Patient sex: F
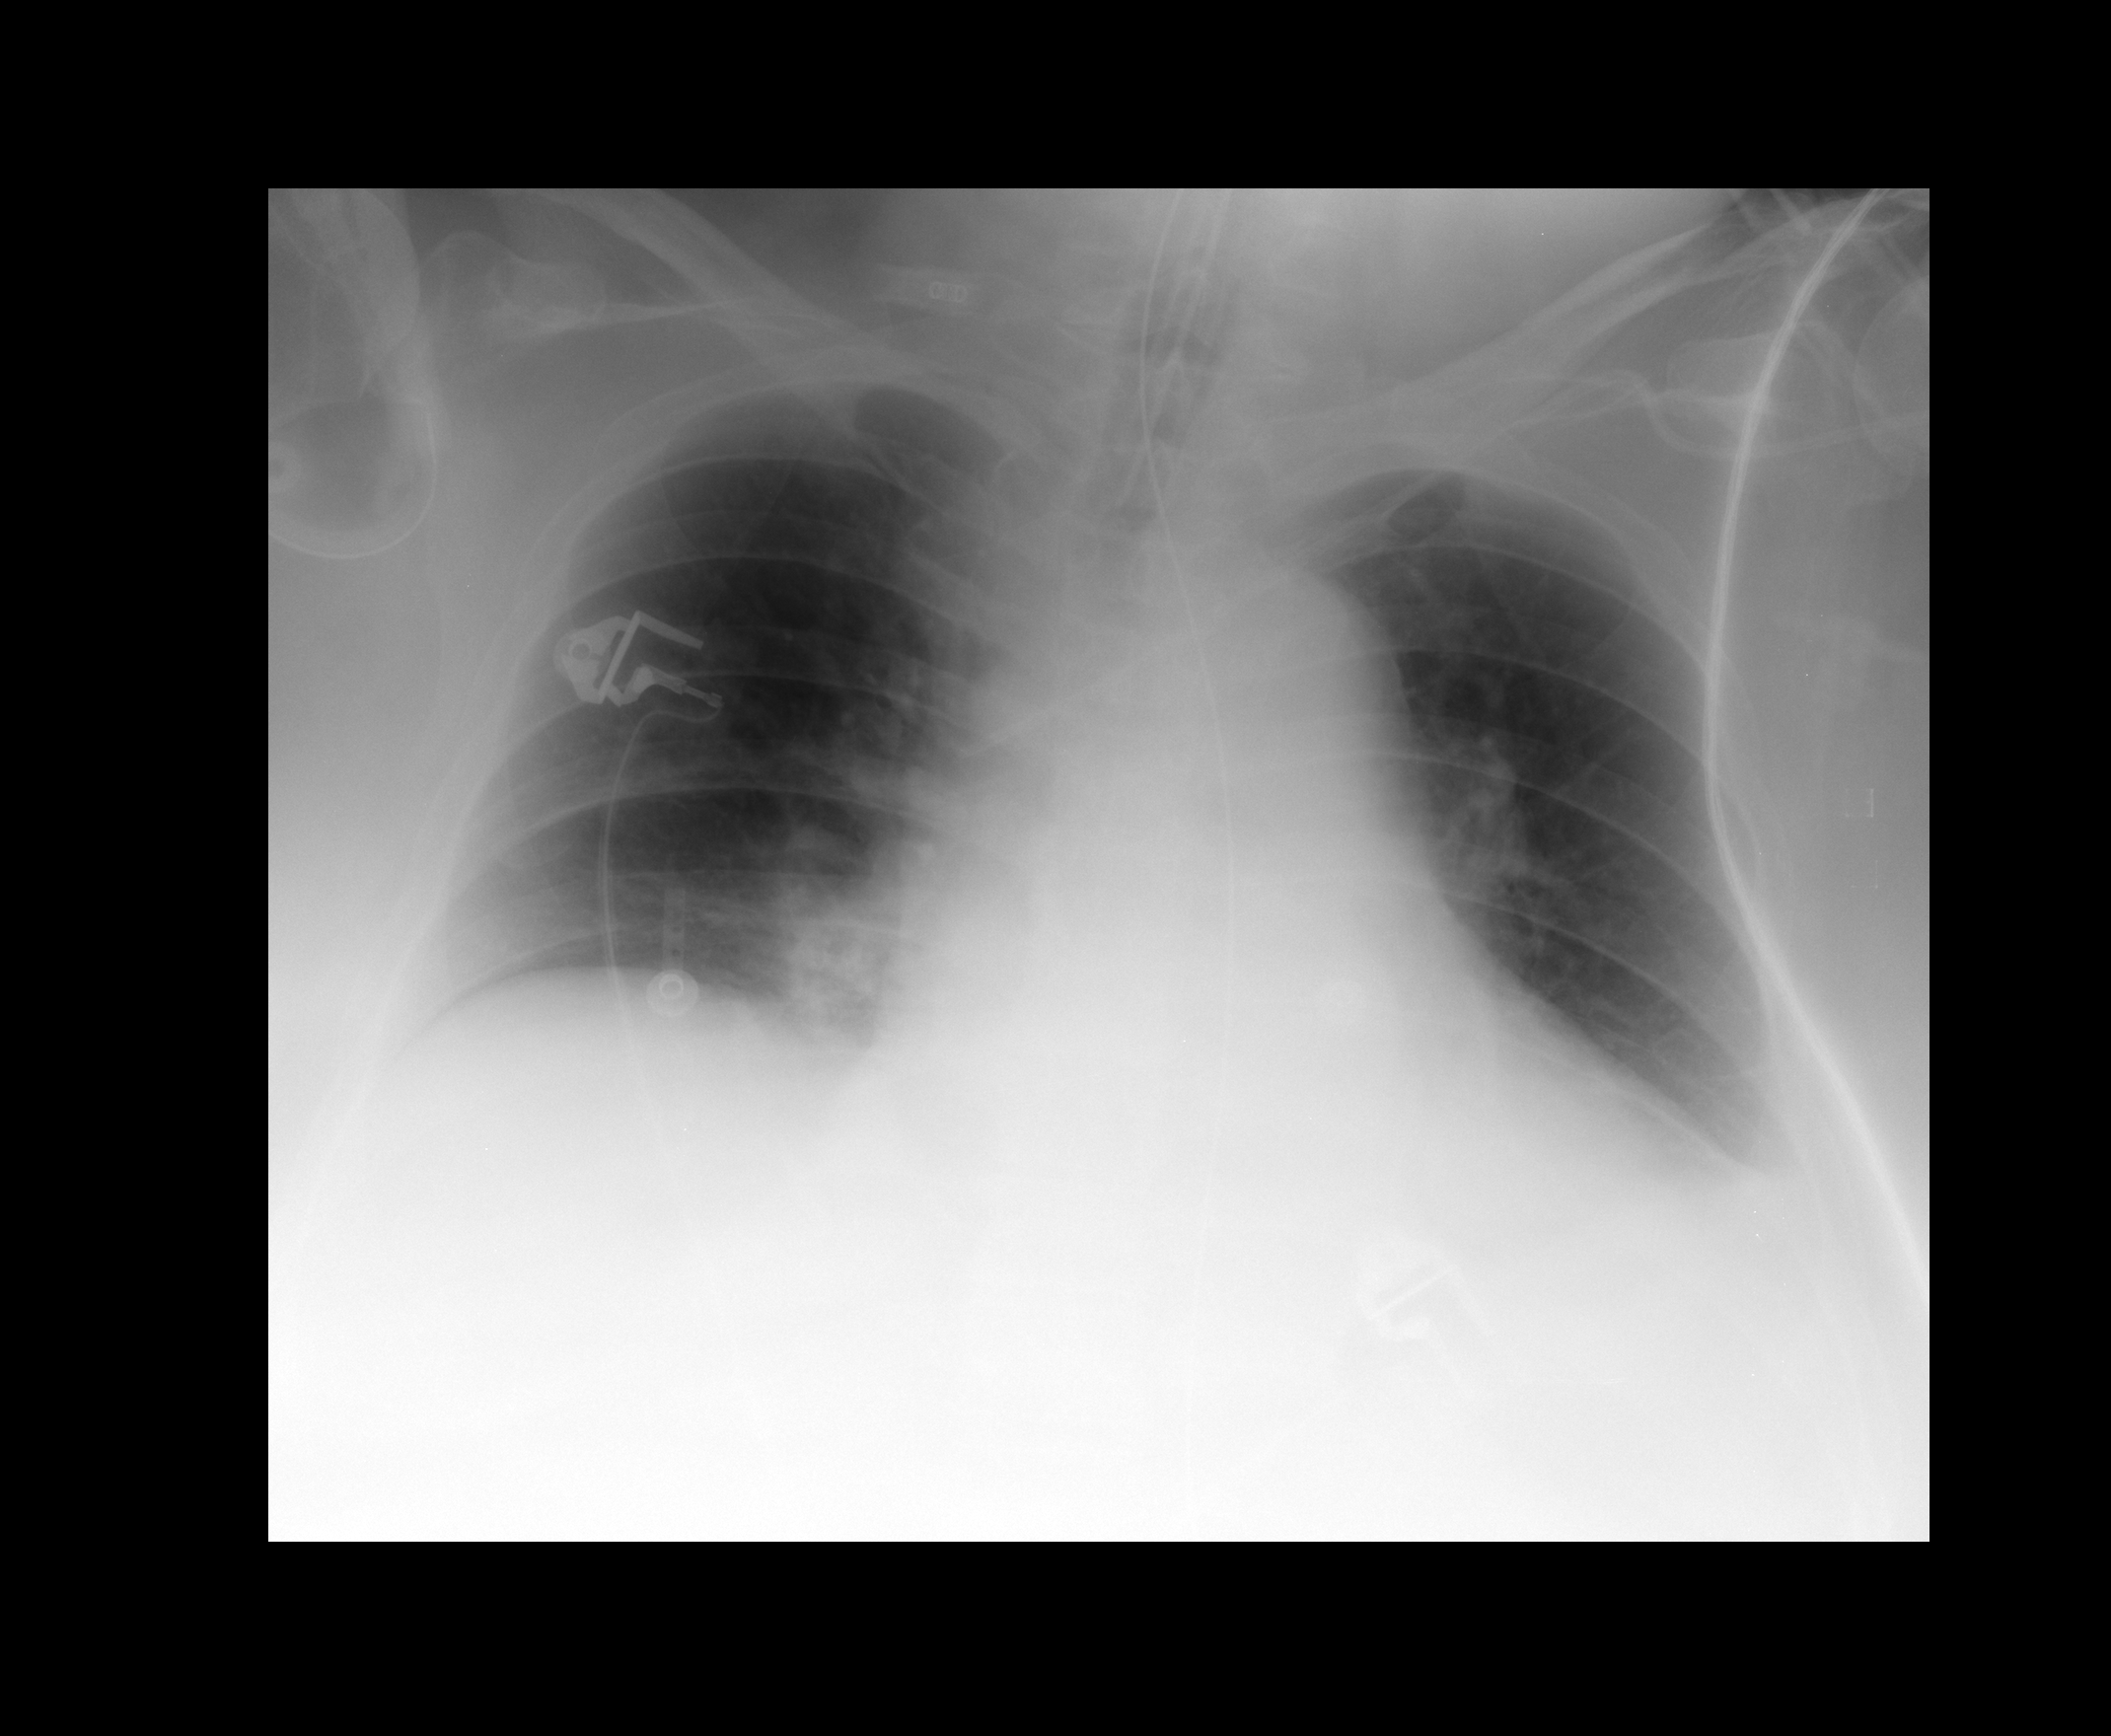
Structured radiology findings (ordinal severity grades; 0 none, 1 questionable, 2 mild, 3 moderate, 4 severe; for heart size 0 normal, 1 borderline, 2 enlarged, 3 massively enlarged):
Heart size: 0
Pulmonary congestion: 1
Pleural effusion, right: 1
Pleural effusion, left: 2
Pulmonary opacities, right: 0
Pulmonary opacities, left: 0
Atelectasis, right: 2
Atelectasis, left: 2